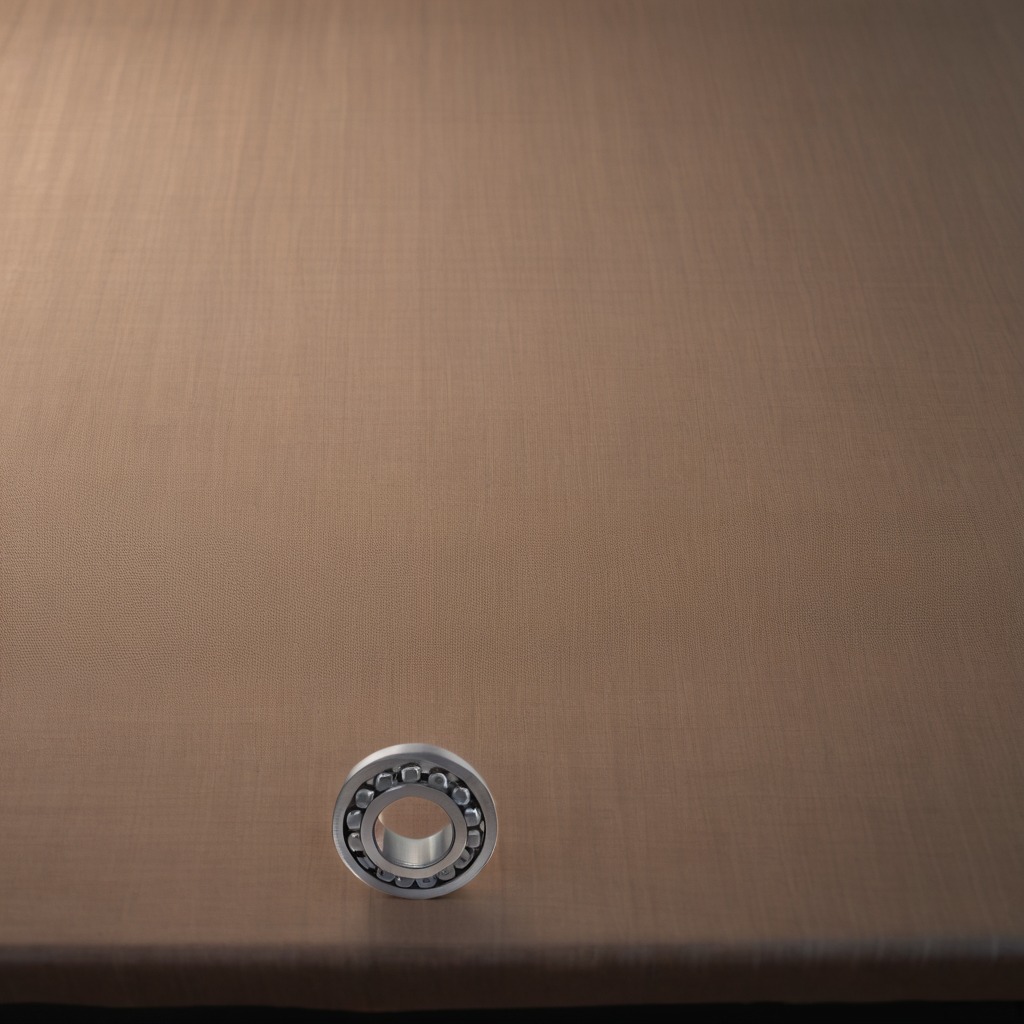
A metal ball bearing lying on the wooden table.